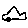
Label: car